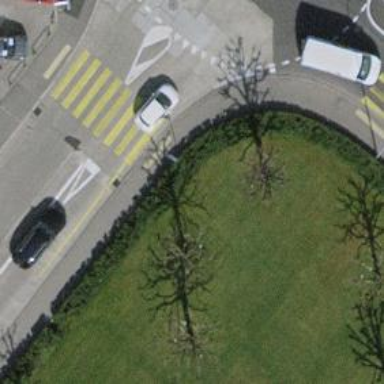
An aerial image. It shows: Kerb serving as barrier.